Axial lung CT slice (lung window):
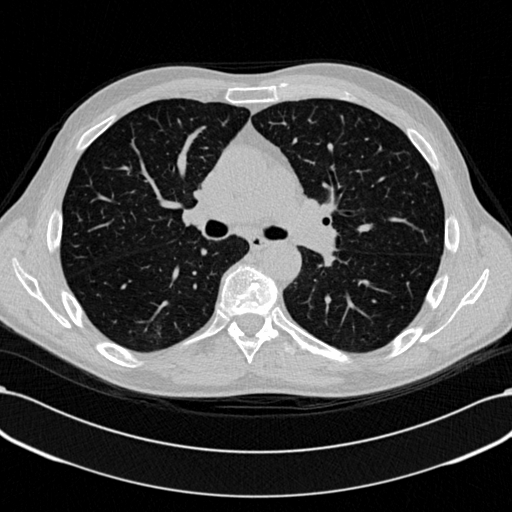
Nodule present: no